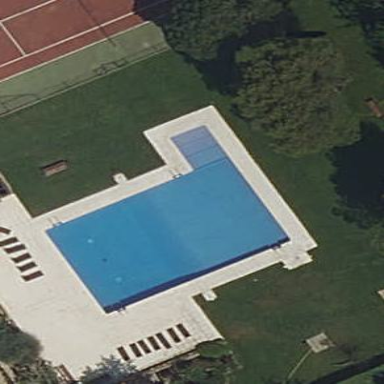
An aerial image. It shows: Swimming pool located in leisure land.